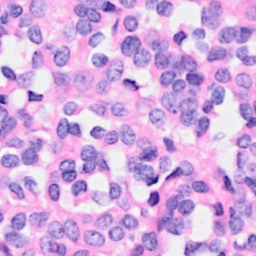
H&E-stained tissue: Breast